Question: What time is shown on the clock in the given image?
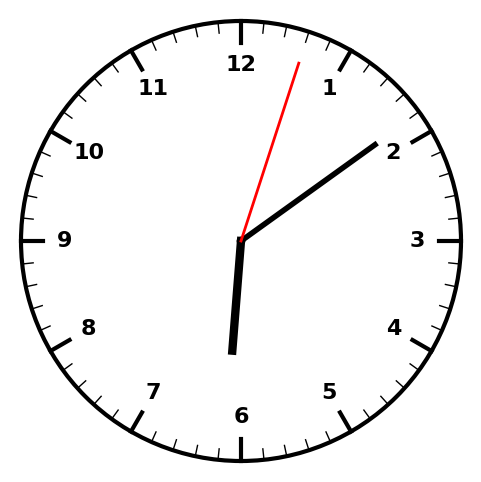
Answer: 06:09:03